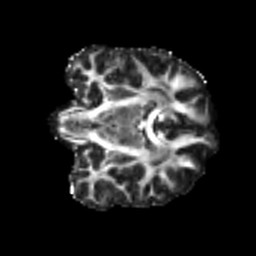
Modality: FA
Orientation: coronal
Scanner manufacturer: siemens
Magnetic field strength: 3 T
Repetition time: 4 s
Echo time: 0.0594 s